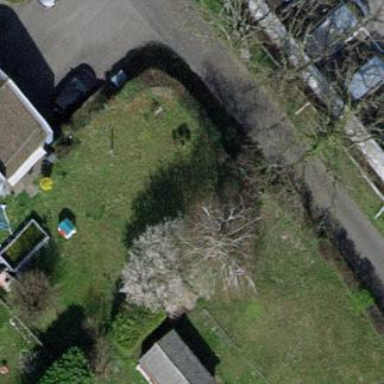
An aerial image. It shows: Garden surrounded by fence.